Question: I have a UIButton of the custom button type, where I just set a background and border color on the underlying CALayer of the button. I then applied a mask to this underlying layer composed of a CAShapeLayer (to get two rounded corners) as described in <URL>.
So far so good. I animate the UIButton to grow in size. So far so good. See below (everything in the image is the _fusedBar, save the x-axis line snippet you see below it and the dollar amount text).

When I go to animate the UIButton to shrink using the same animation routine but different parameter values (affine translation with simultaneous frame height change), none of the UIButton (save for a sliver) is visible as the shrinking is taking place.
I've tried to have the CAShapeLayer that is the mask remove itself from its super layer, I've tried to set the mask property on the UIButton's layer to nil, etc., but none of these remove the mask such that I can see the UIButton animate (shrinking with affine translation and frame height change).
Here's the relevant animation code:
'''
// Stackoverflow readers: Assume 'duration', 'scaledHeight' and 'delay'
// already defined.
void (^fusedBarChange)(void) = ^{
_fusedBar.transform = CGAffineTransformMakeTranslation(0, -scaledHeight);
[_fusedBar nd_setNewSizeHeight:scaledHeight];
};
[UIView animateWithDuration:duration
delay:delay
options:UIViewAnimationCurveEaseOut
animations:^(void) {
fusedBarChange();
}
completion:^(BOOL finished) {
// Other stuff not relevant to _fusedBar animation
}];
'''
Before this animation gets called, I have the mask setup per the post cited above. That code is below. Note that '_fusedBar' is the UIButton at the heart of this discussion.
'''
- (void)configureRoundedTop {
// YES: Start by creating the path (with only the top-left corner rounded)
UIBezierPath *maskPath = [UIBezierPath bezierPathWithRoundedRect:_fusedBar.bounds
byRoundingCorners:UIRectCornerTopLeft | UIRectCornerTopRight
cornerRadii:CGSizeMake(4.0, 4.0)];
// Create the shape layer and set its path
CAShapeLayer *maskLayer = [CAShapeLayer layer];
maskLayer.frame = _fusedBar.bounds;
maskLayer.path = maskPath.CGPath;
// Set the newly created shape layer as the mask for the image view's layer
_fusedBar.layer.mask = maskLayer;
}
'''
When growing the _fusedBar from a sliver to a few hundred points, the growth is animated, and you can see it.
Prior to using this CAShapeLayer mask, when shrinking the _fusedBar back to a sliver, I could see the animation (same code above, just a different value for 'scaledHeight'). Now, I cannot see the shrinking animation.
So, I know I need to somehow shake-off the effects of the masking layer before animating the shrinking operation, but the obvious things (to me) haven't worked. Here's an example of various things I've tried:
'''
// None of these do the trick. I call them just before
// the shrinking animation is invoked:
[_fusedBar setNeedsLayout];
[_fusedBar setNeedsDisplay];
[_fusedBar.layer.mask removeFromSuperlayer];
_fusedBar.layer.mask = nil;
'''
Clearly, I'm missing some nugget of CALayers, masking and perhaps even presentationLayer semantics.
Any guidance much appreciated!
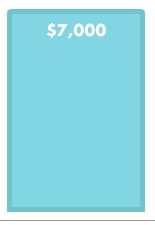
Answer: Coming back to it after a couple of days, I saw my mistake (not visible from the extracts posted above).
Essentially, after the animation to grow or shrink the "fusedBar", I was reapplying a mask based on the view's frame. Since this would effectively execute in concert with the animation block, it was going to have a mask that the view was shrinking into.
I needed to put that re-apply mask code in my animation completion block or suppress it if the fusedBar was shrinking.
Thanks to all those who took a look to help out!